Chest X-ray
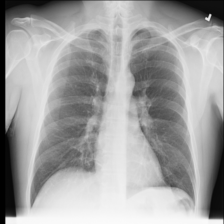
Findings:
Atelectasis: positive
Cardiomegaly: negative
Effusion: negative
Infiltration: negative
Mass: negative
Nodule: negative
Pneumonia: negative
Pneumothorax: negative
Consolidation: positive
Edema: negative
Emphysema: negative
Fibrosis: negative
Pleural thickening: negative
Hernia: negative